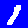
Digit: 1